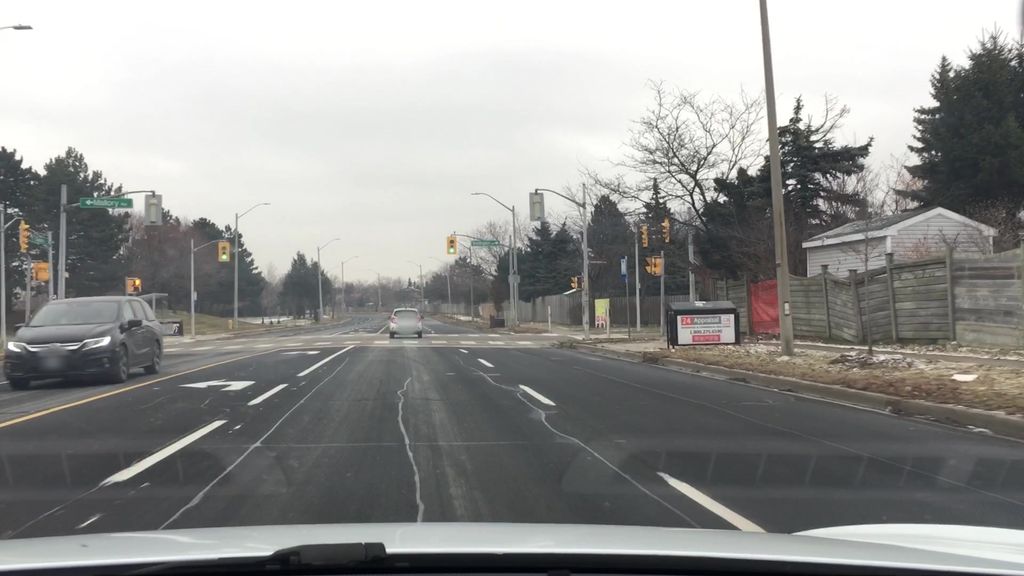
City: toronto